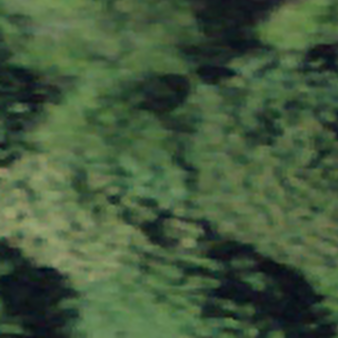
Label: other